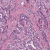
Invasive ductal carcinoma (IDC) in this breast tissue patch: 1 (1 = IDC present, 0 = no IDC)